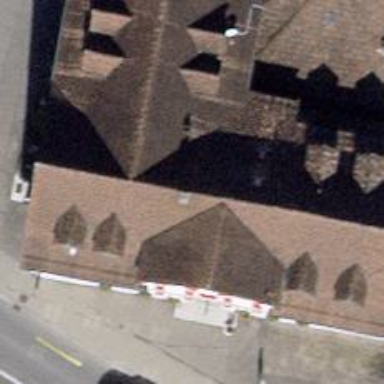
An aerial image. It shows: Restaurant in building.